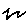
Label: zigzag